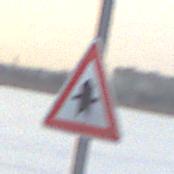
Verkehrszeichen: Vorfahrt
Umgebung: Outdoor, Nature
Tageszeit: SunriseSunset
Wetter: PartlyCloudy
Licht: Natural
Jahreszeit: NotSpecified
Kontrast: LowContrast